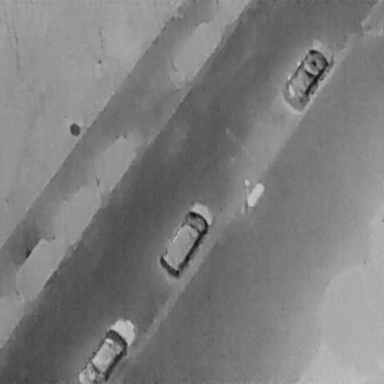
There are three Cars in the infrared image.